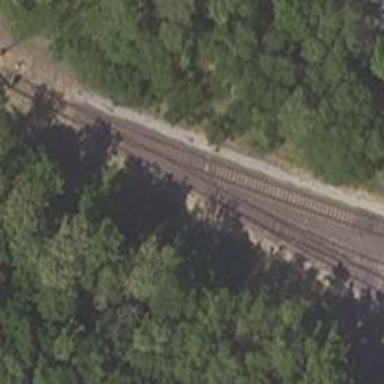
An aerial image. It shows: Railway switch.